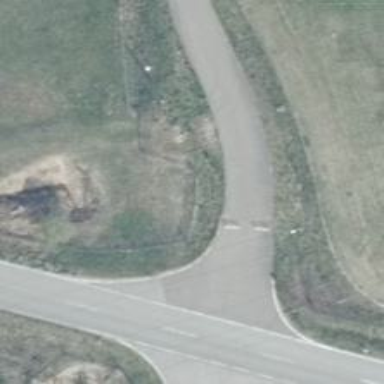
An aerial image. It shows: Asphalt path.